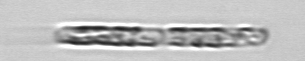
Label: Dactyliosolen_fragilissimus